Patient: sex M, age 50
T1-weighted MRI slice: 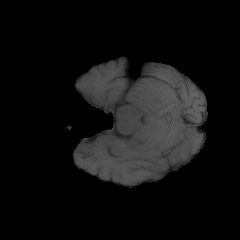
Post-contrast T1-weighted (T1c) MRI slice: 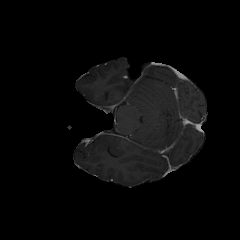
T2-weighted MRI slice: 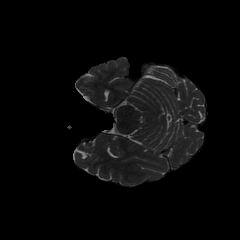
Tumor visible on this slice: no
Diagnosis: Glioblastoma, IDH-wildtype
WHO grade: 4